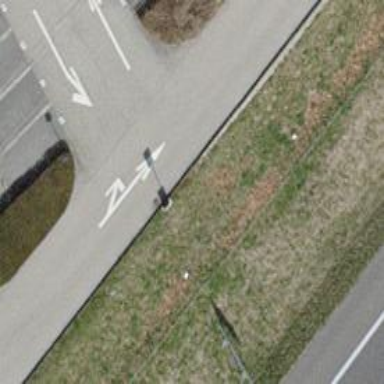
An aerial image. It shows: Parking aisle designated as service road.